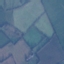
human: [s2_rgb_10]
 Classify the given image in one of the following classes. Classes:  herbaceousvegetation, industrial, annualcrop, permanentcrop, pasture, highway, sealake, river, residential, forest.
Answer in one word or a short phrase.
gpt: Pasture